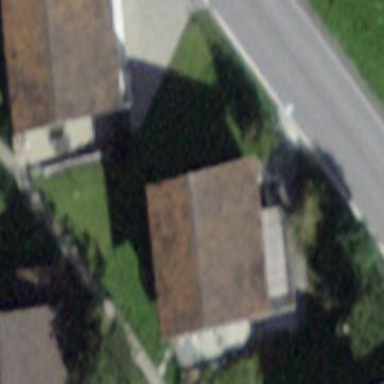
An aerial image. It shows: Simple and straightforward house.